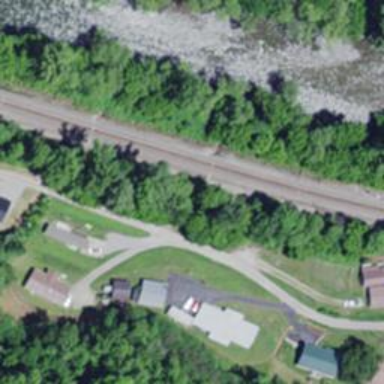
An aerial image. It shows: Railway siding with rails.